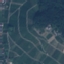
Land use / land cover: PermanentCrop